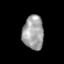
Tissue: skin
Cell type: Epithelial cells
Senescence score: 0.2319
Nuclear area (px): 700
Mean DAPI intensity: 160.723